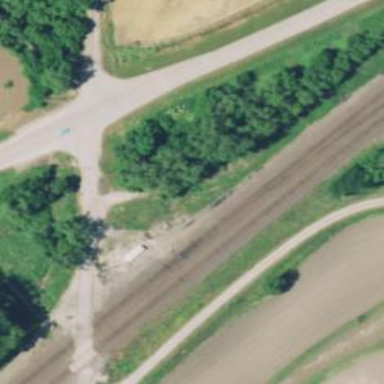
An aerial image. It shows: Railroad crossover.